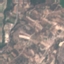
Label: PermanentCrop